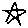
Label: star